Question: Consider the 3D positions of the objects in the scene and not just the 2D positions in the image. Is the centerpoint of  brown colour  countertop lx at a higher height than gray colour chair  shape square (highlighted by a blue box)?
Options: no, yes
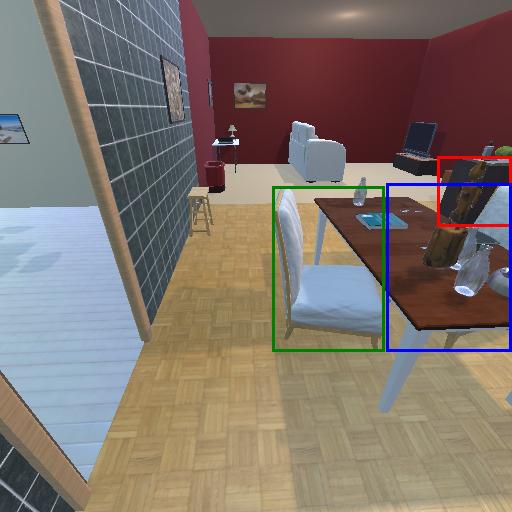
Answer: no